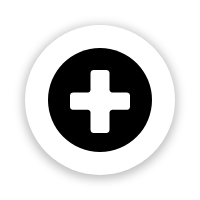
Cursor type: cell
OS/theme: linux-google-cursor
Variant: black